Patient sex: F
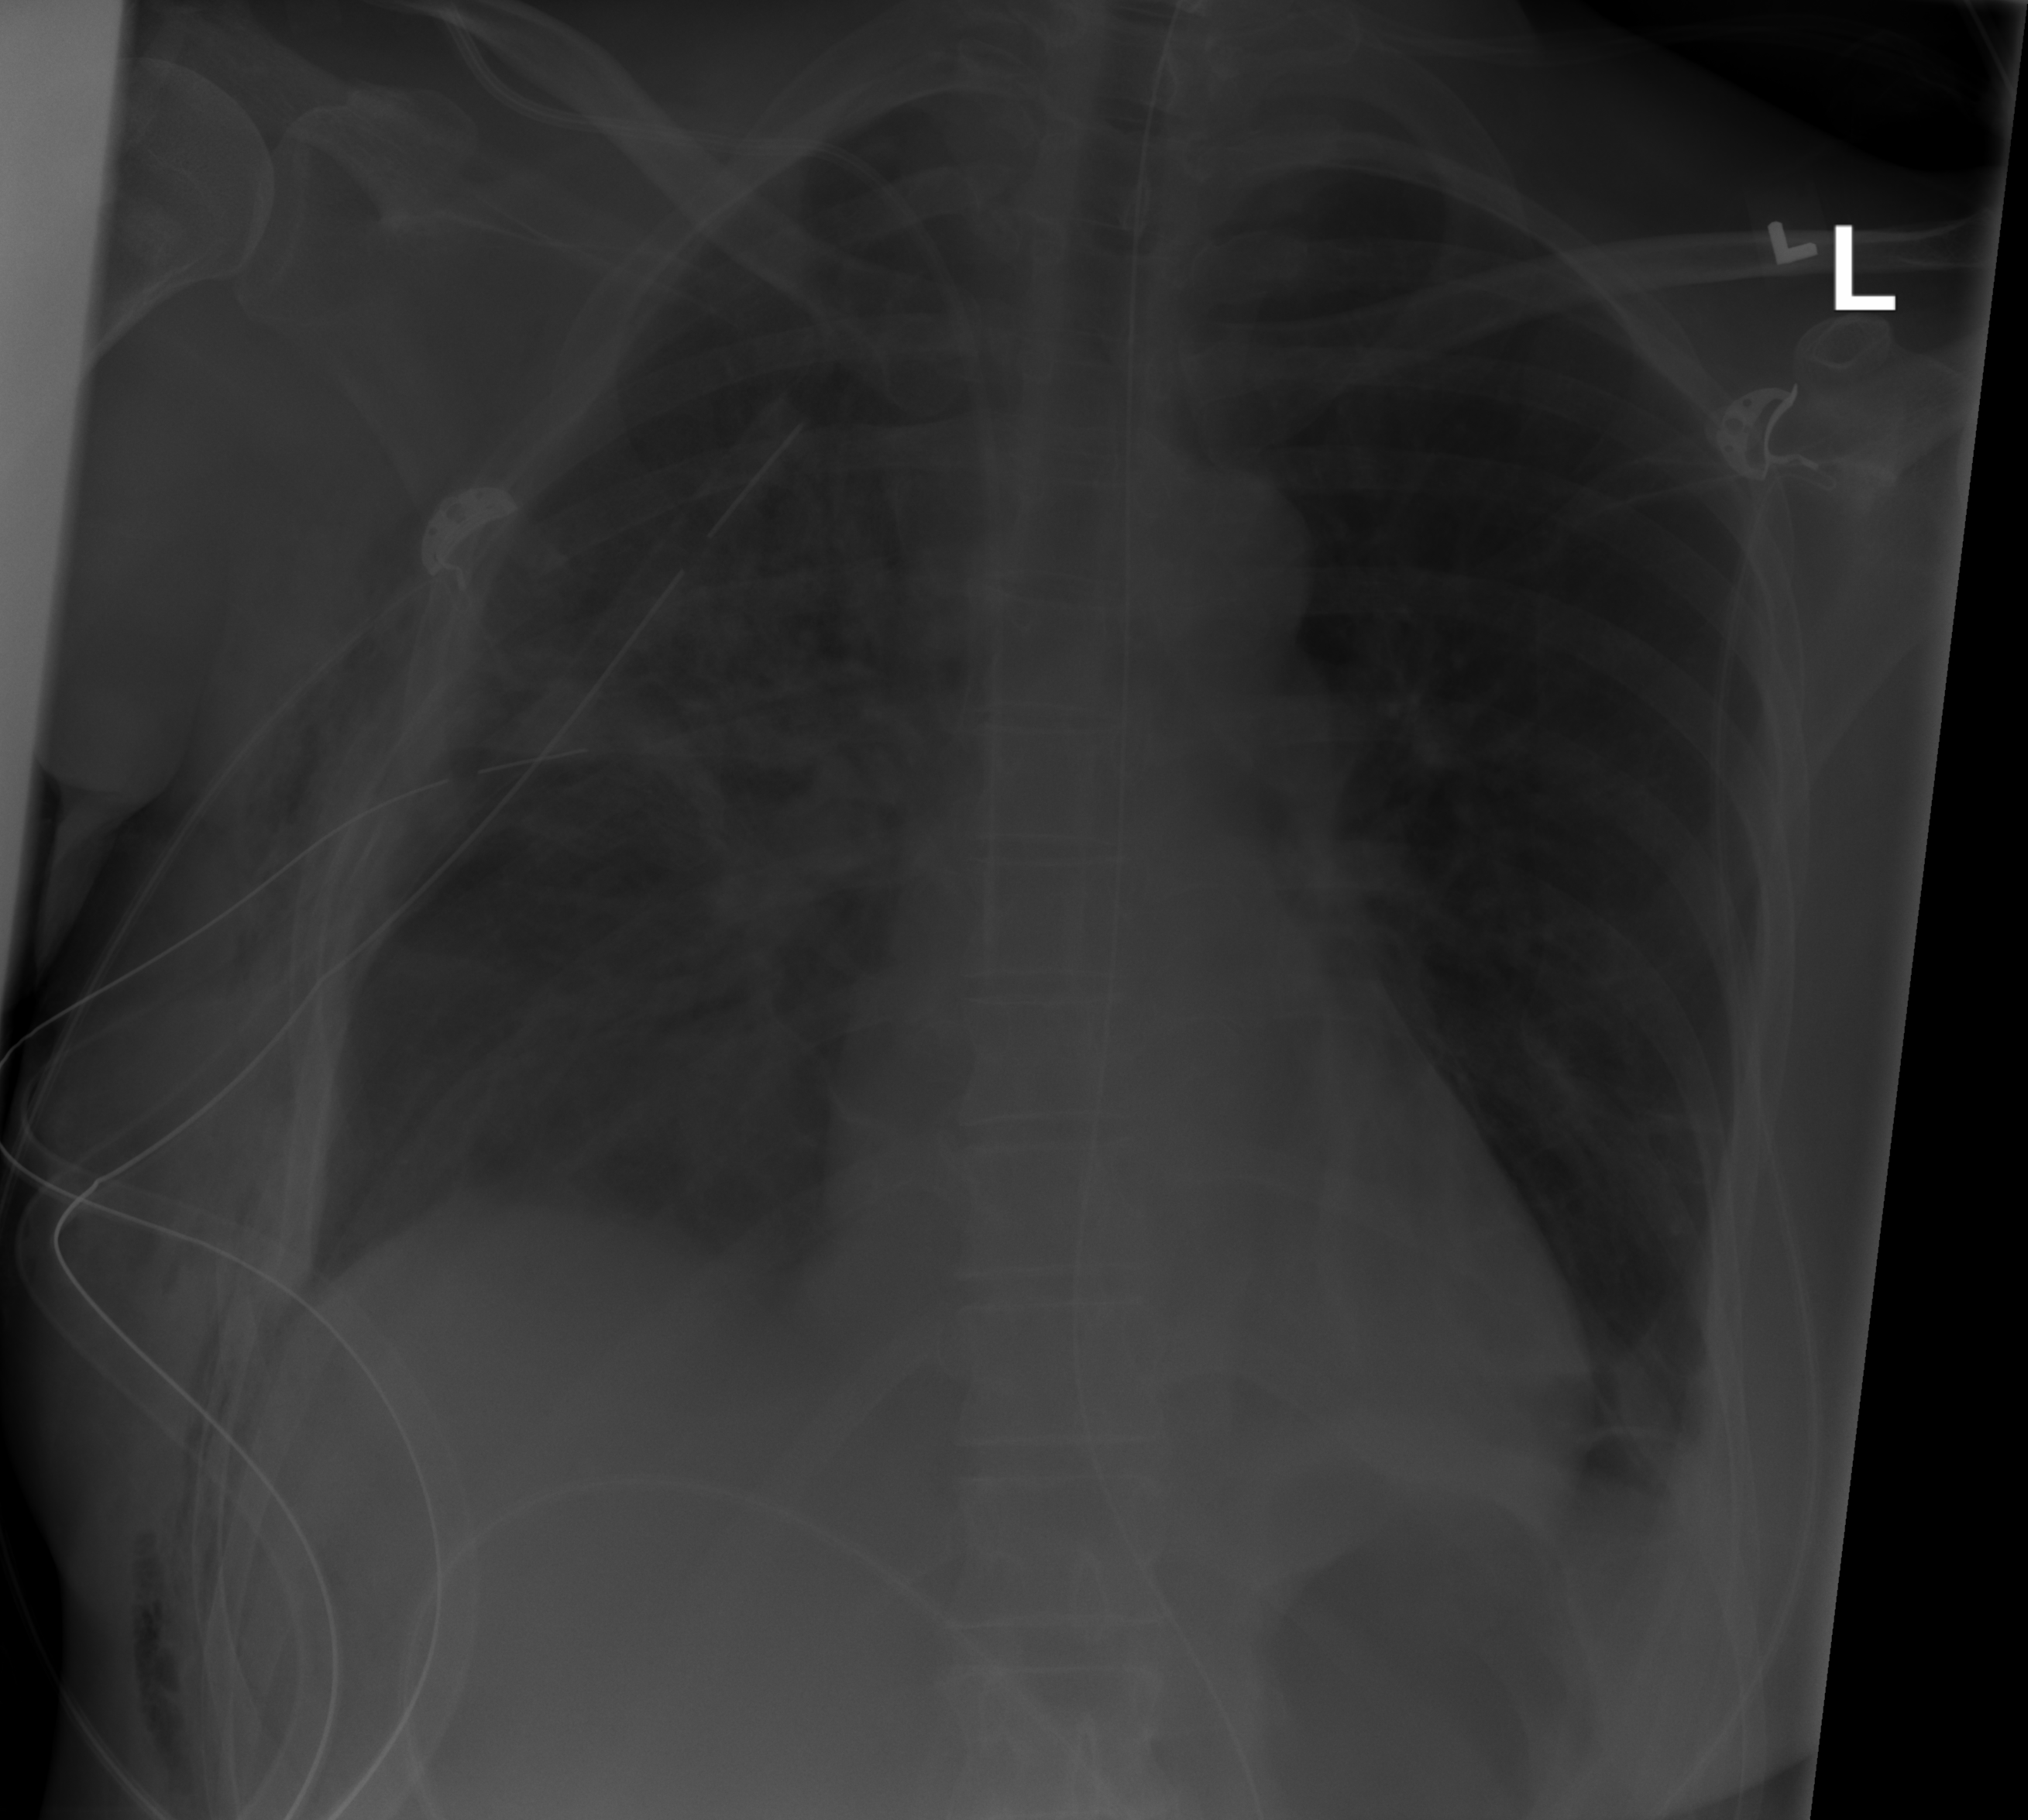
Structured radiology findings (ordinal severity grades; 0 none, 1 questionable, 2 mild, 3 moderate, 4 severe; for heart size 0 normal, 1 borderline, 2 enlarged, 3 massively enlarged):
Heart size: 0
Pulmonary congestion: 0
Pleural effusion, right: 0
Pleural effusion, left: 0
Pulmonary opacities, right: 2
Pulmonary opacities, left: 0
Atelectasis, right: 2
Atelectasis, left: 2